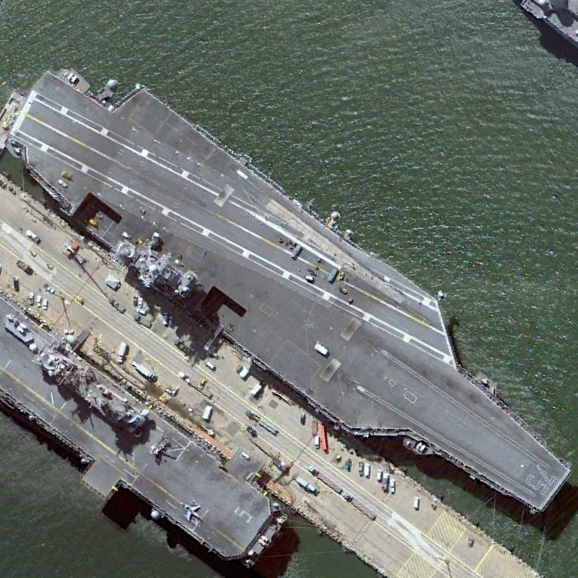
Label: aircraft_carrier